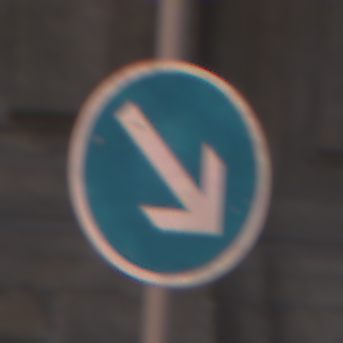
Verkehrszeichen: VorgeschriebeneVorbeifahrtRechts
Umgebung: Outdoor, Urban
Tageszeit: SunriseSunset
Wetter: PartlyCloudy
Licht: Natural
Jahreszeit: NotSpecified
Kontrast: LowContrast